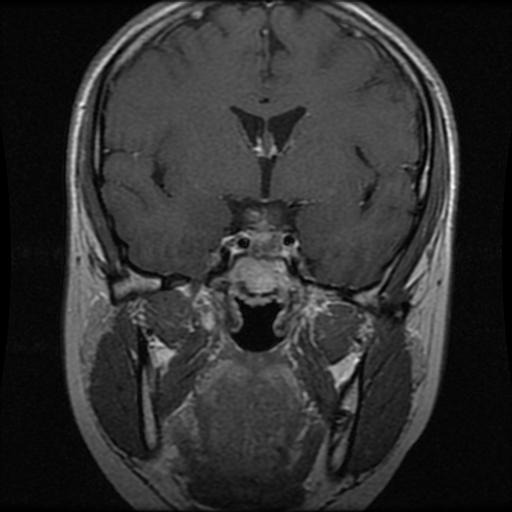
Label: pituitary